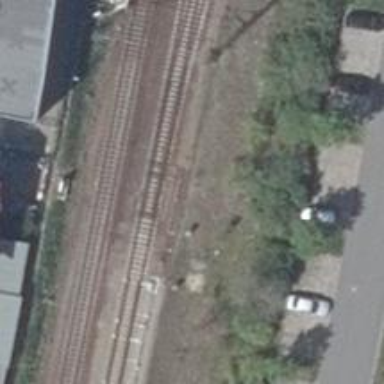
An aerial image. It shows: Railway switch with the turnout pointing to the right.